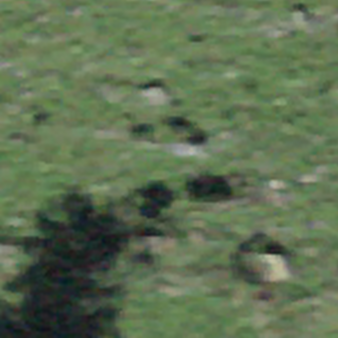
Label: other